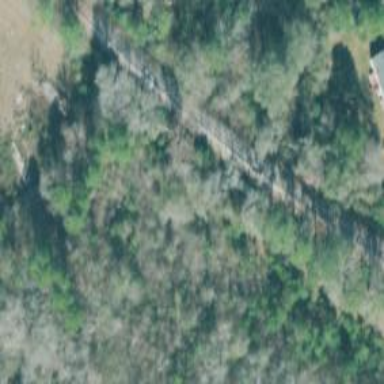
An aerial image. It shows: Railway track.